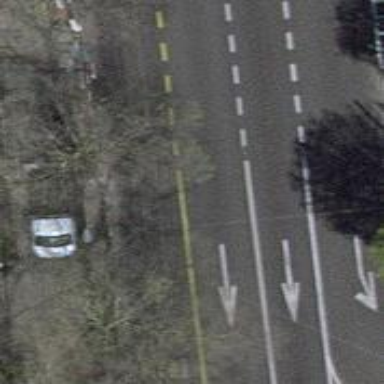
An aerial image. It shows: Primary road with asphalt surface. There is separate sidewalk.